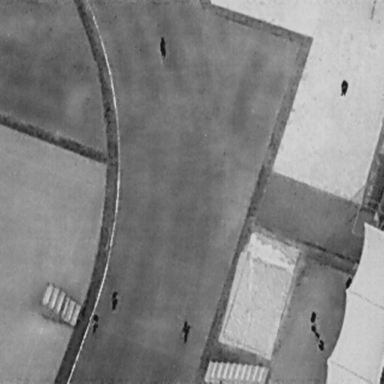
There are six People in the infrared image.